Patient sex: F
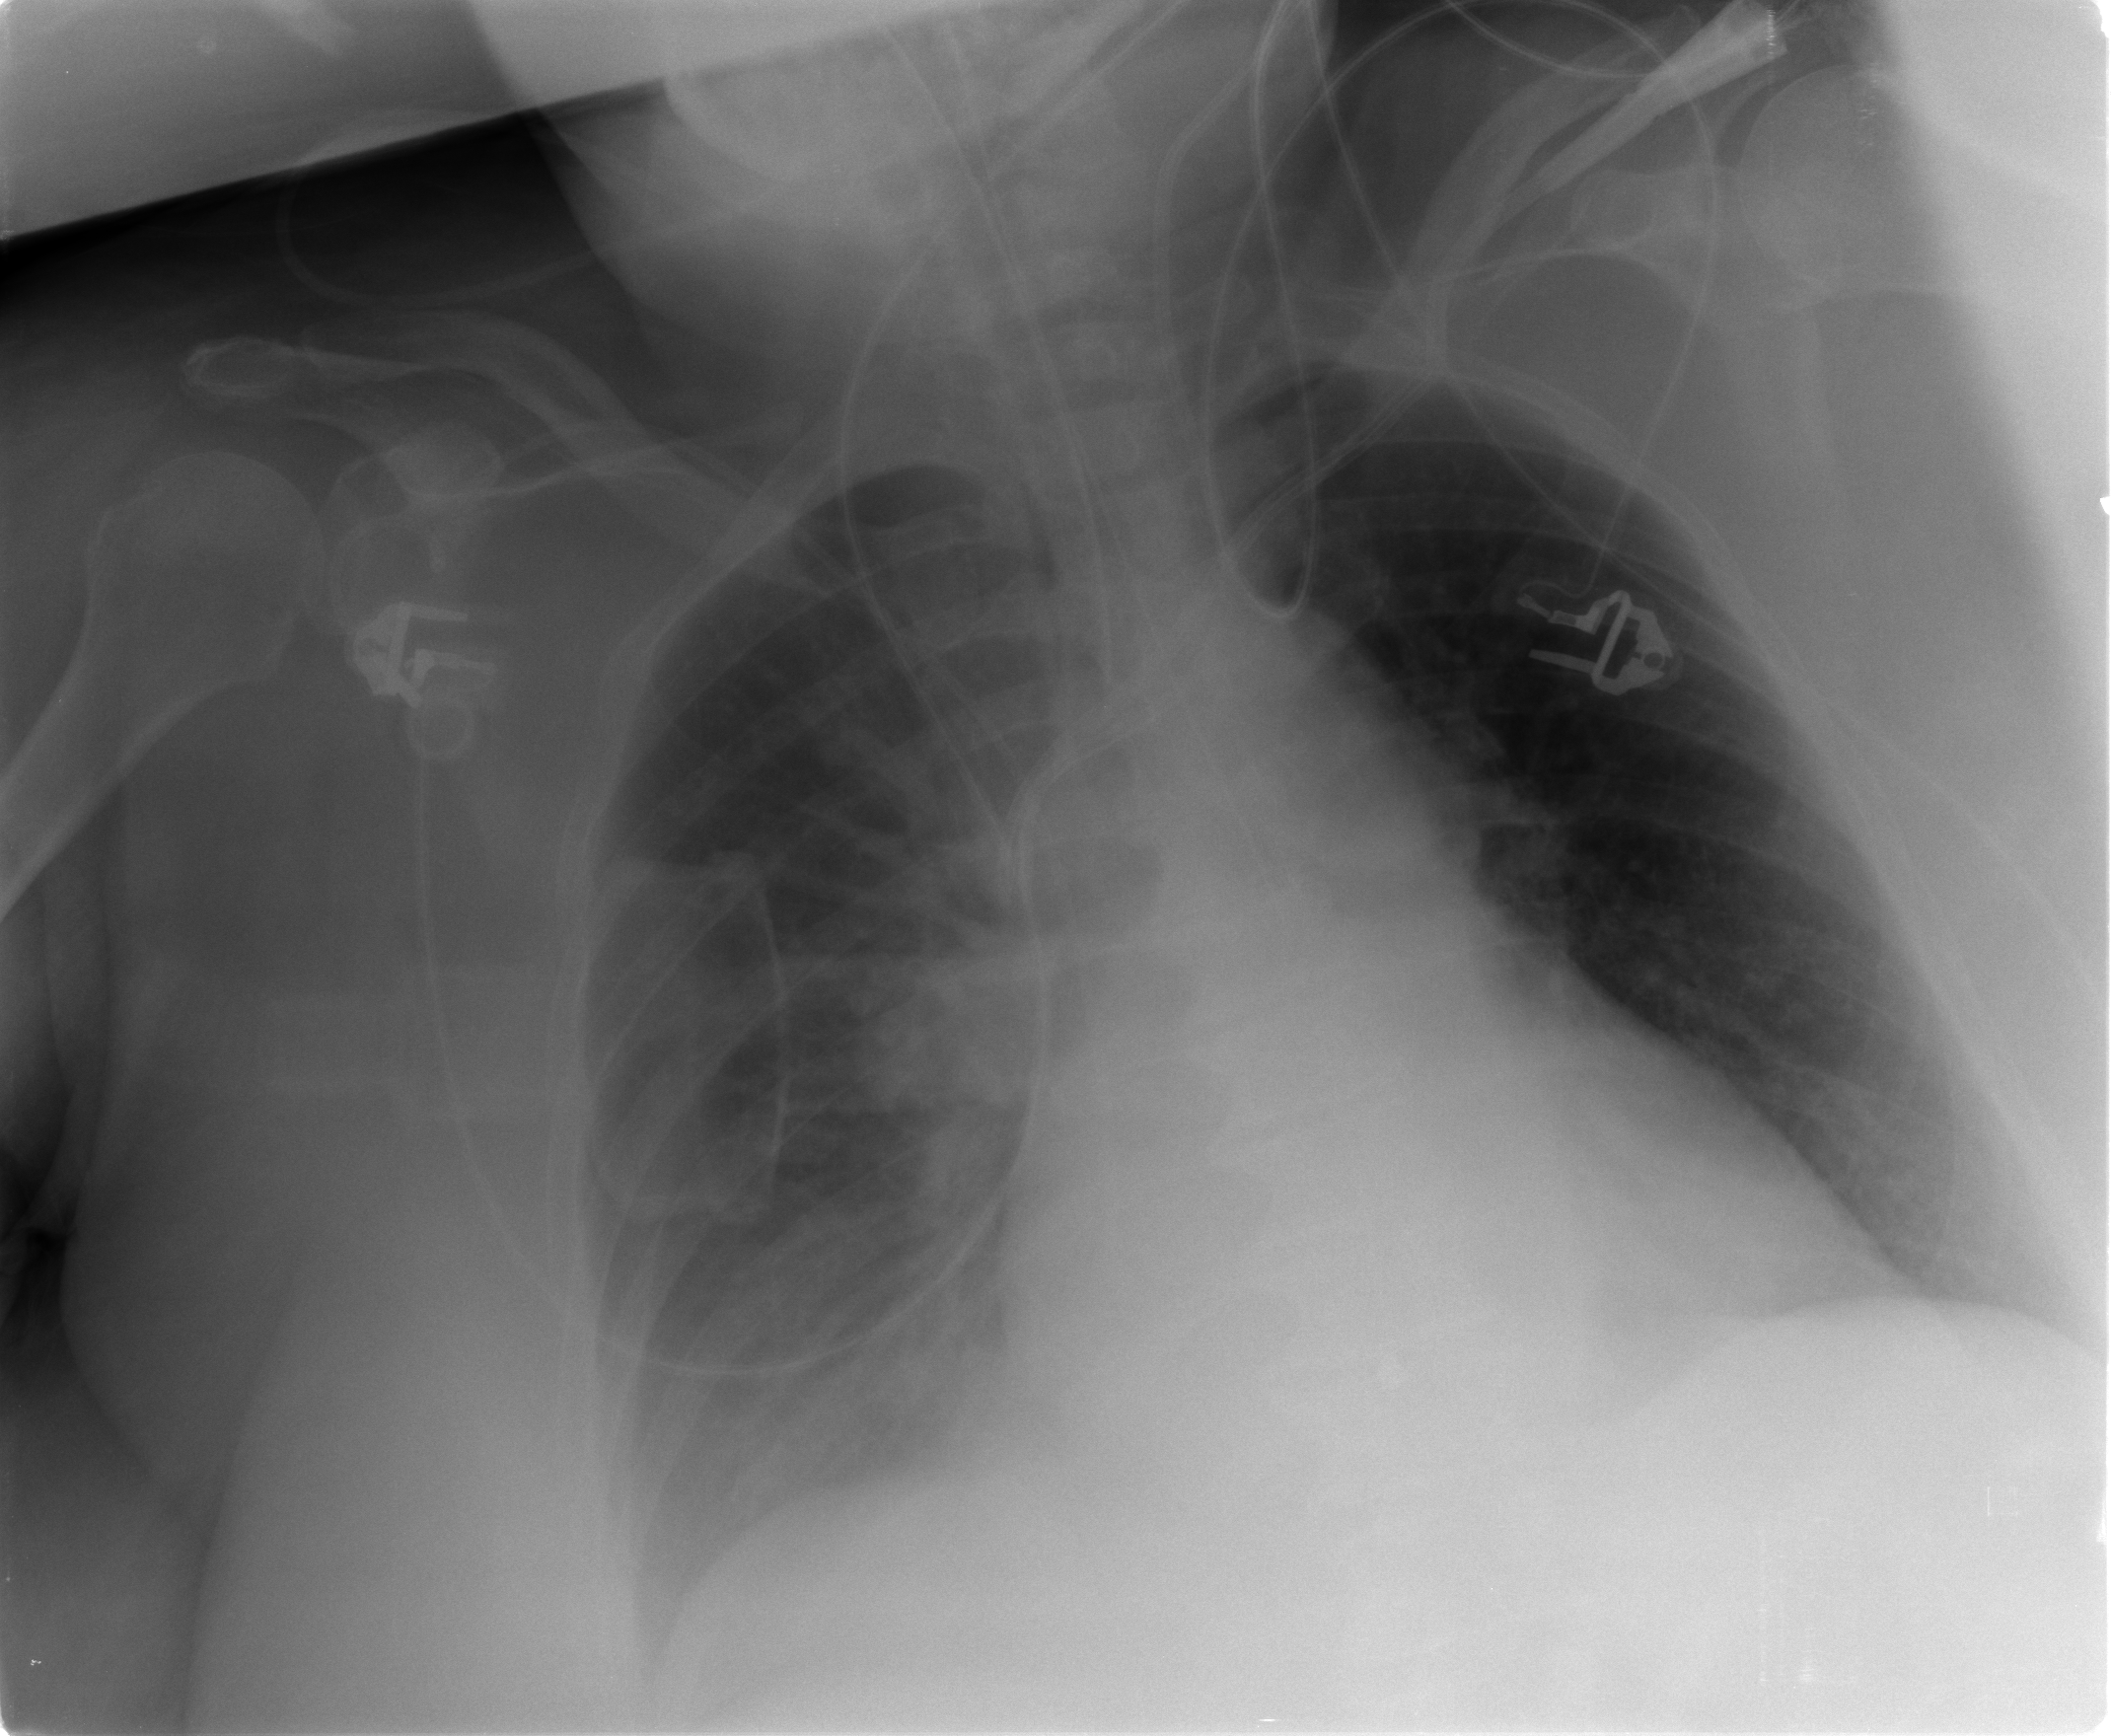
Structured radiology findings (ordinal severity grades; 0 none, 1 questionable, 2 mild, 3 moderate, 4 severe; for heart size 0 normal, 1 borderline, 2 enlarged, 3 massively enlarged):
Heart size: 2
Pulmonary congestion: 2
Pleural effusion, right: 2
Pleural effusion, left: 1
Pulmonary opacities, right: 2
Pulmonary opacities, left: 1
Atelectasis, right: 2
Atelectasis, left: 2